Interaction volume radius: 5 \u00c5
Interaction volume height: 35 \u00c5
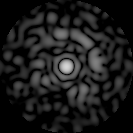
Disorder parameter: 0.842